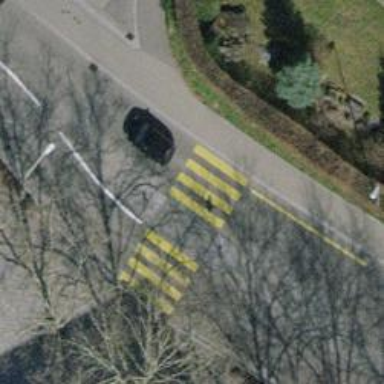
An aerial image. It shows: Marked zebra crossing with island.